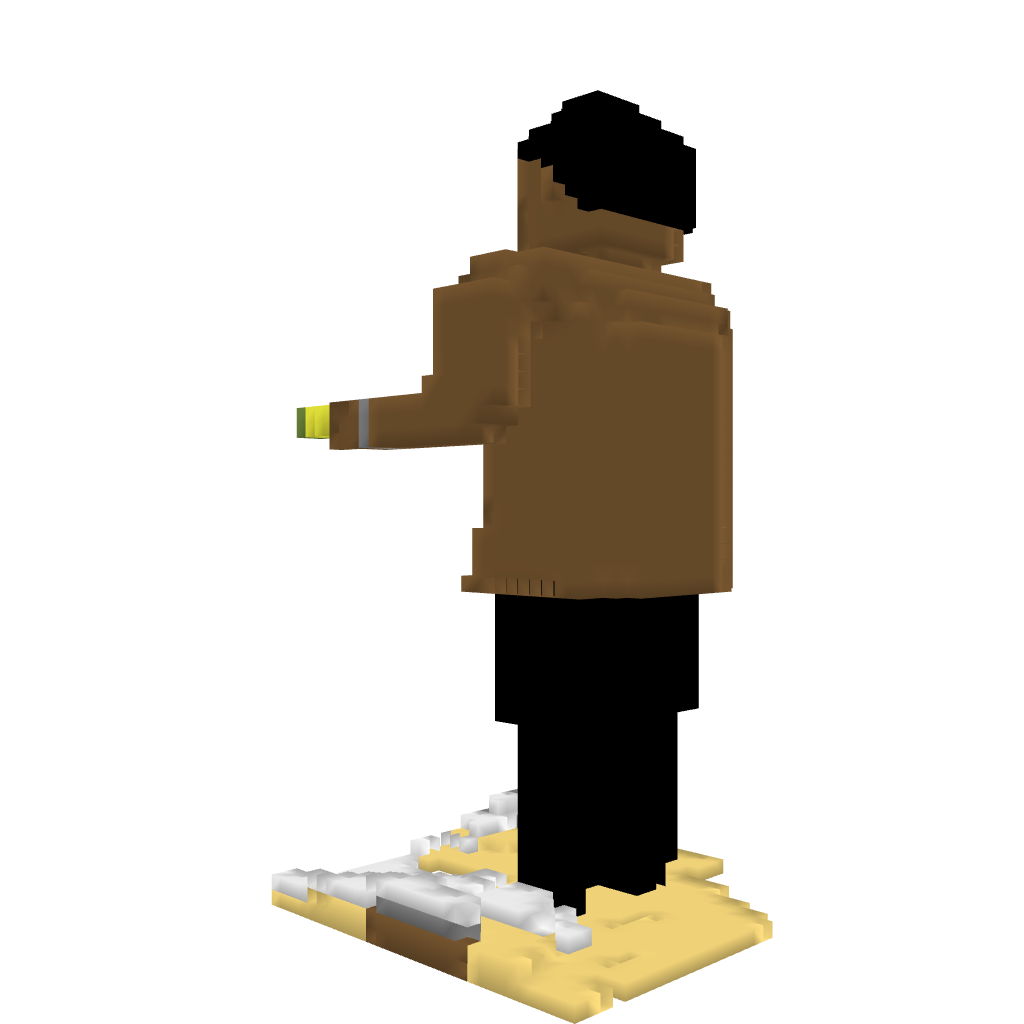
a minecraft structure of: Dr Who good quality